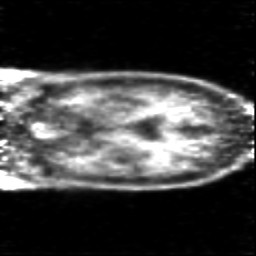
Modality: PET
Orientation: coronal
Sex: male
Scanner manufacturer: siemens